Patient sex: F
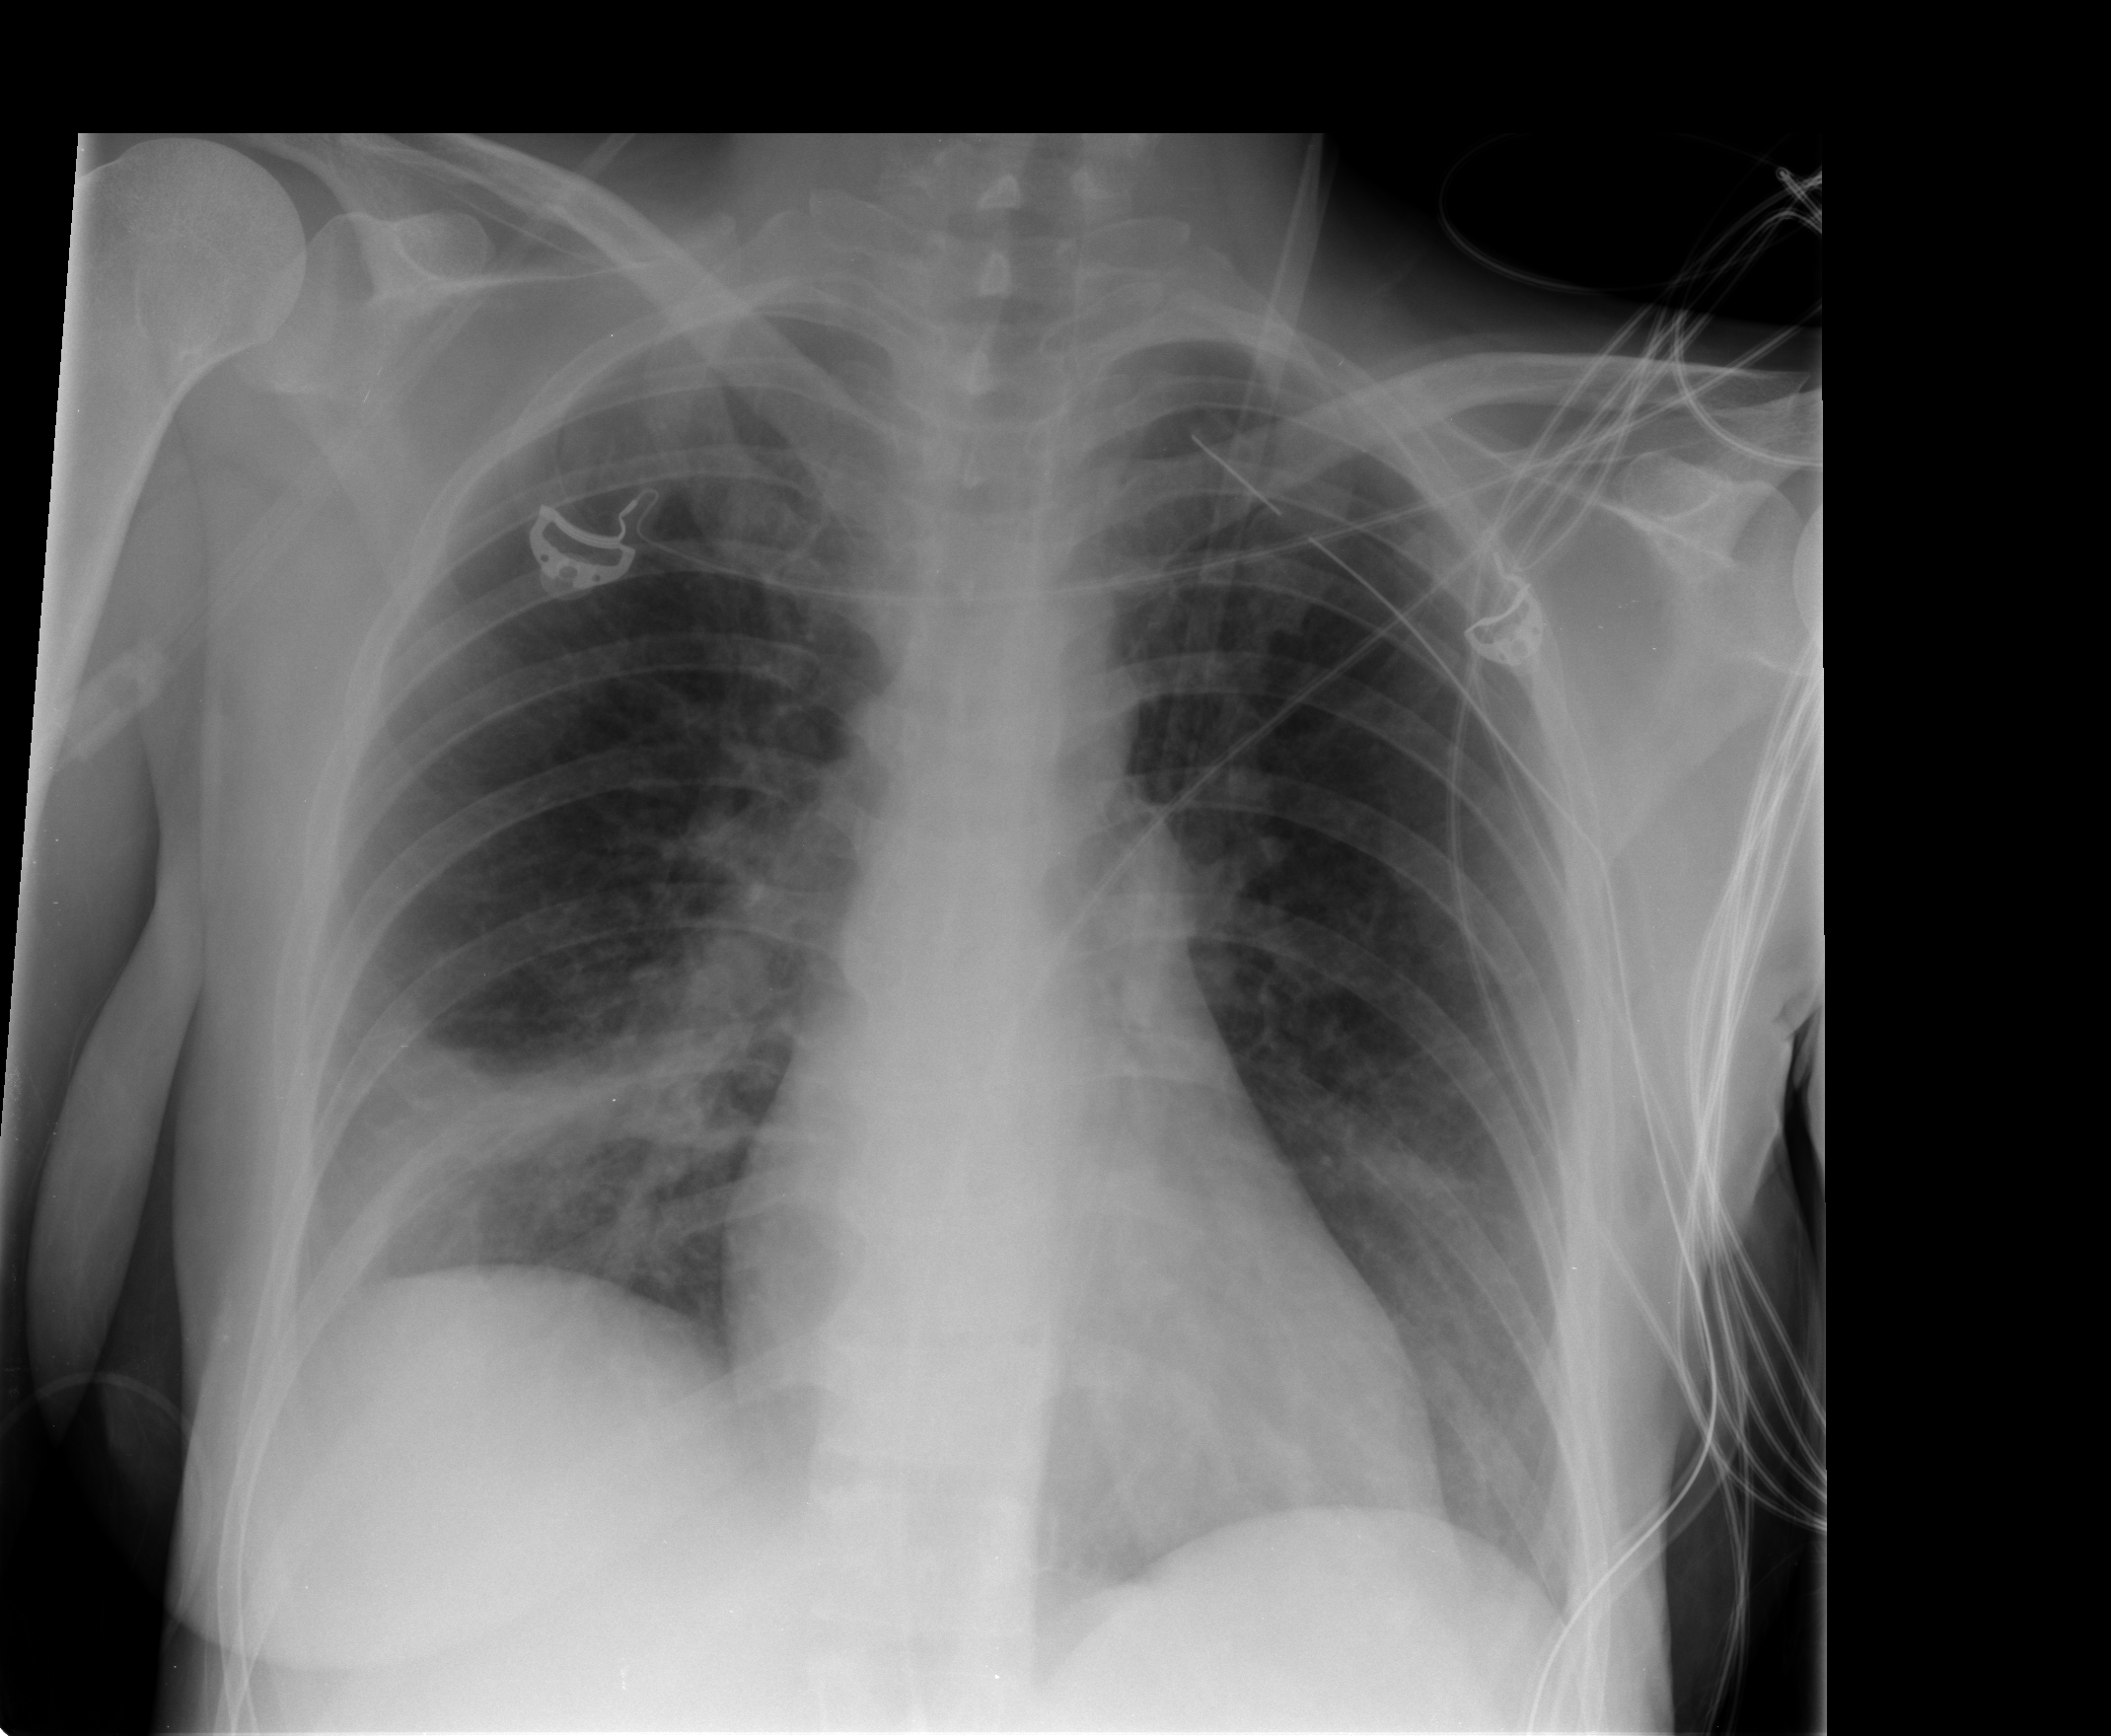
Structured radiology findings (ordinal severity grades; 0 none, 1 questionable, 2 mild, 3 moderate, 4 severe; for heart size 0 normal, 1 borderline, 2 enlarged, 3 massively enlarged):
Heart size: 0
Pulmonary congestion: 0
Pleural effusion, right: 0
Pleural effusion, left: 0
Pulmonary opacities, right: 2
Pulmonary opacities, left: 0
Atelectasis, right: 2
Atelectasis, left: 1